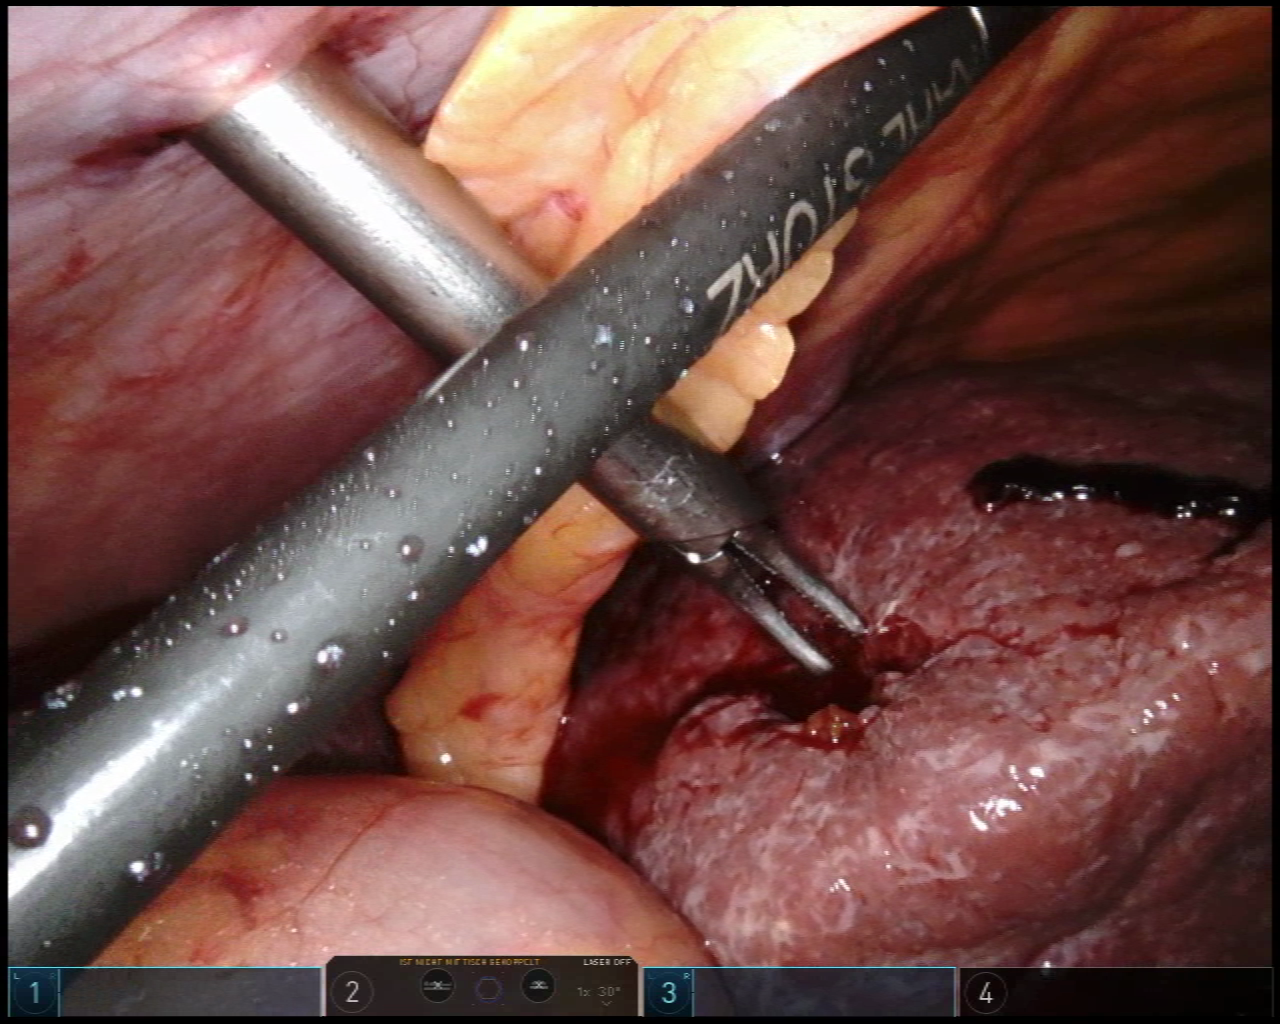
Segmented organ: liver
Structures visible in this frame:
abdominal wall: yes
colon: yes
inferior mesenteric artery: no
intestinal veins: no
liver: yes
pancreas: no
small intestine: no
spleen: no
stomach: no
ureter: no
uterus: no
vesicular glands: no